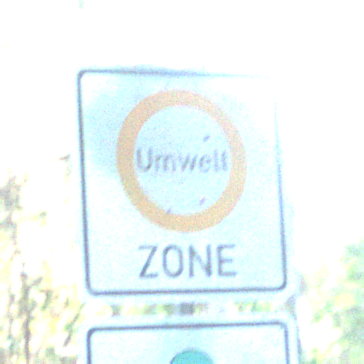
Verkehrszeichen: BeginnUmweltzone
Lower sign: FreistellungVomVerkehrsverbot3
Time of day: MorningAfternoon
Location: Outdoor (Nature)
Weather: Clear
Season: NotSpecified
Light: Natural